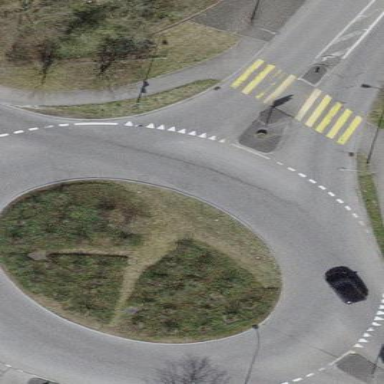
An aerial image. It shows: Secondary road around roundabout.